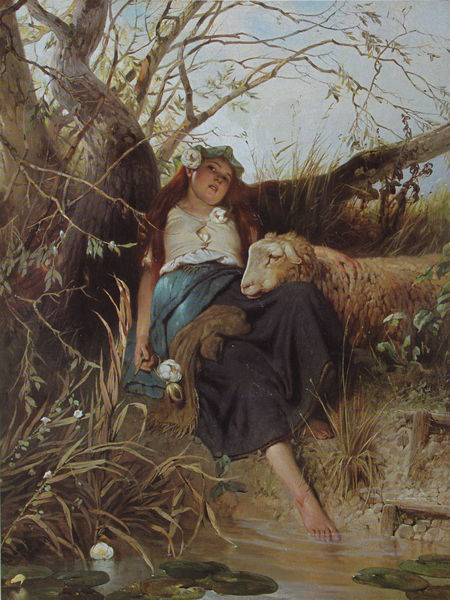
Titel: Nymphaea alba
Künstler: Karl Raupp
Standort: Bayreuth
Institution: Privatbesitz
Schlagwörter: baum, blau, blätter, dunkel, fuß, gemälde, hand, himmel, kopf, schatten, schlaf, wasser, weiß, aquarell, bäume, fluss, gelb, grün, landschaft, mädchen, ocker, see, sitzen, teich, ufer, äste, blume, blumen, braun, brust, busen, finger, frau, grau, haar, hell, holz, hut, kleid, licht, mund, schwarz, blick, blüte, blüten, gras, rose, rosen, rot, tier, tuch, wiese, beige, haube, malerei, rock, hemd, jung, mütze, arm, bluse, falten, steine, tod, hände, portrait, porträt, öl, ast, bach, baumstamm, erde, feld, gräser, horizont, kalt, natur, schilf, spiegelung, stamm, weide, zweige, land, fransen, haare, realismus, stoff, decke, blatt, pflanze, pflanzen, lippe, lippen, locke, locken, ohren, genre, beine, fell, schürze, spanien, bein, füße, schilfgras, ruhe, liegen, ruhen, schlafen, herbst, wolkenlos, pause, rast, rand, böschung, romantik, strom, lehnen, steg, treppe, treppen, wehen, falte, wolle, realistisch, stufe, stufen, schoß, knie, liegend, zehen, weste, frühling, rothaarig, barfuss, lamm, offen, schaf, weiden, zweig, idyll, traum, kittel, kranz, streicheln, entspannung, rote haare, wurzeln, dekce, tümpel, rinde, müde, blumenkranz, seerosen, balu, gestrüpp, seerose, kraut, kitsch, süss, träumen, hirtin, schäferin, ausruhen, chillen, liegt, lehen, tagtraum, bäurin, gehörn, widder, teichrose, abkühlen, bauernmädchen, chilln, gelehnt, hayez, hirtib´n, inzest, määhhh, pomantik, schafhirtin, schafskopf, schlf, schäferstuendchen, wasserlilien, fraz, schuf, wasserrose, rasr, 1950, ro, scahf